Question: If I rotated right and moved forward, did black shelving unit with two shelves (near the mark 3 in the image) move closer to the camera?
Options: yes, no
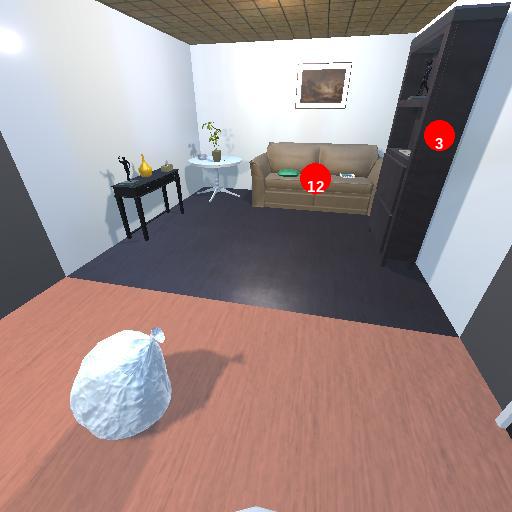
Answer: yes